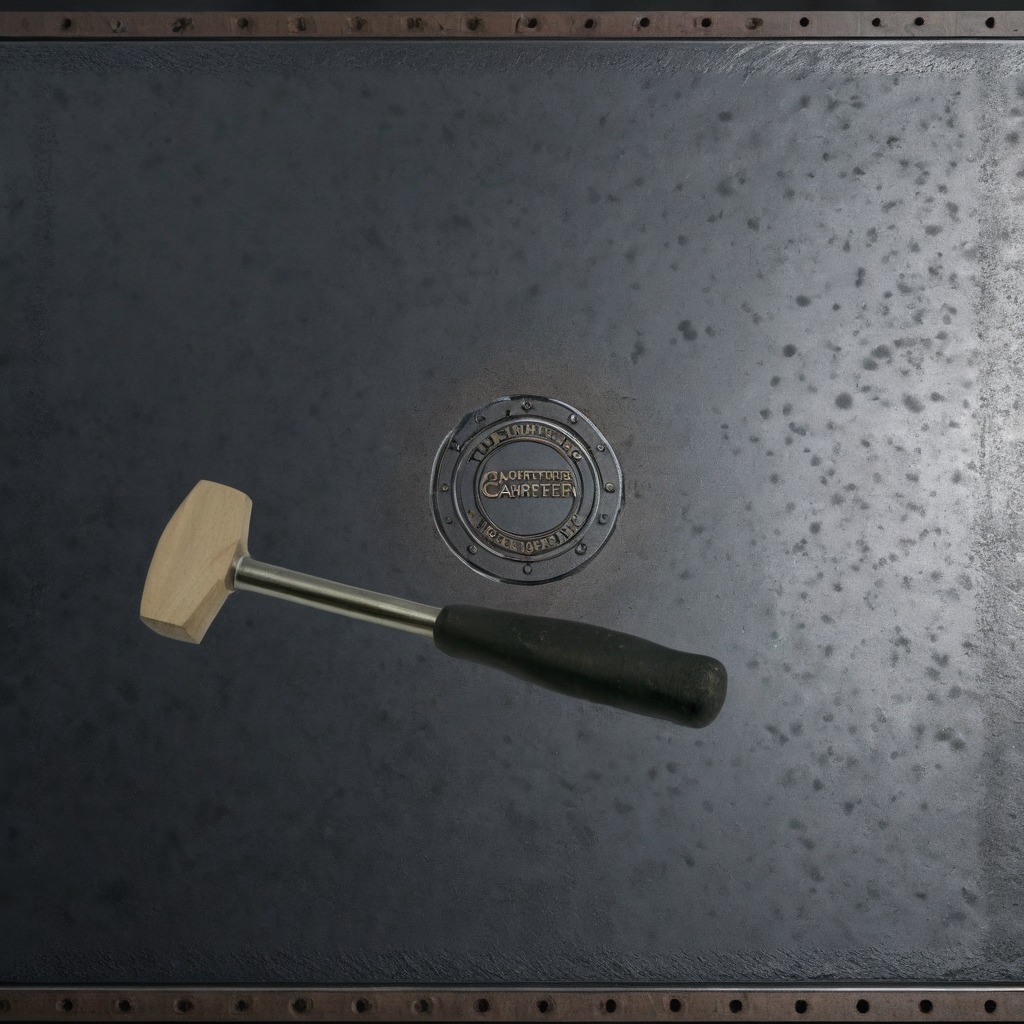
A hammer lies on the cold steel table in a mining workshop.